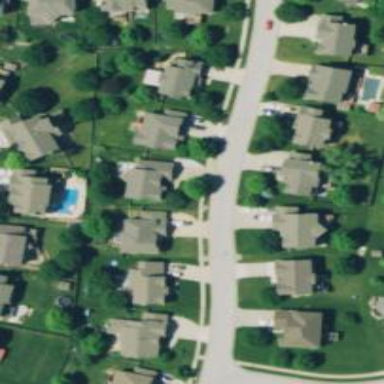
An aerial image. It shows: Residential road.